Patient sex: F
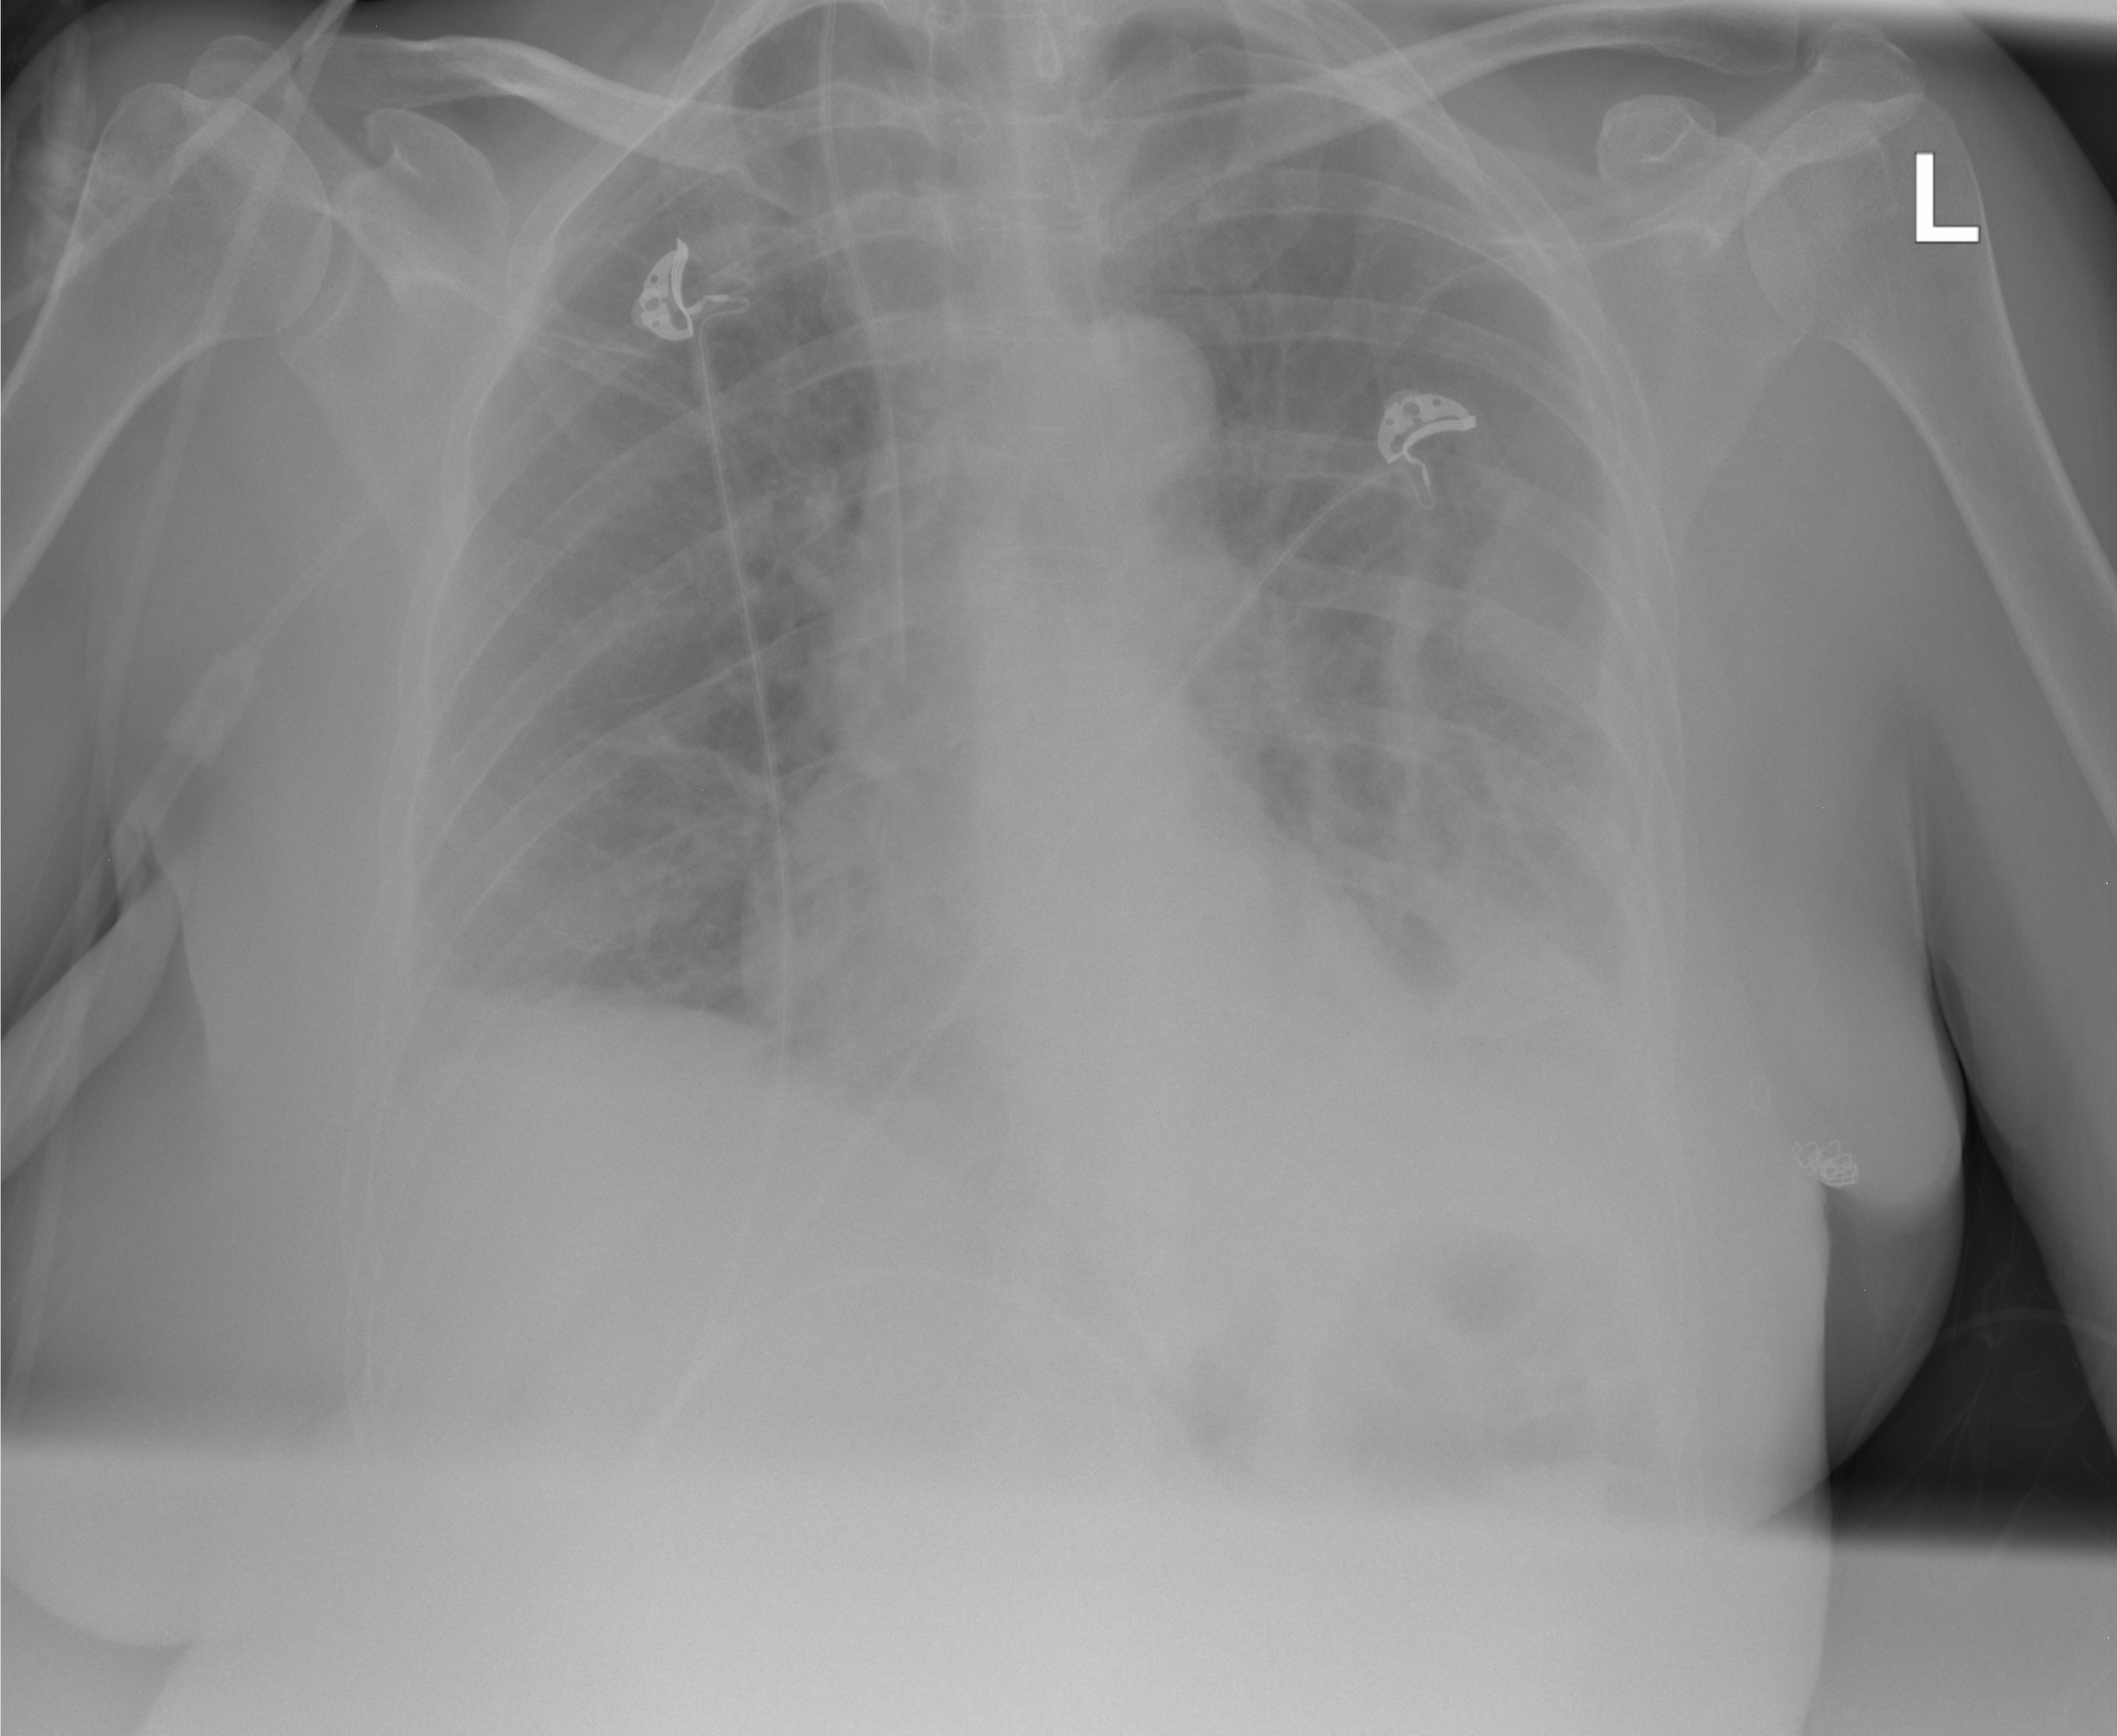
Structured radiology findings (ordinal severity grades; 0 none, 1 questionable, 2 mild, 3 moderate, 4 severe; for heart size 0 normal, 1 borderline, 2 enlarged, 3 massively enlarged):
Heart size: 0
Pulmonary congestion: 2
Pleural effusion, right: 2
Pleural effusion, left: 2
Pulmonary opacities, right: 0
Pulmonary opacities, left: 2
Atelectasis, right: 2
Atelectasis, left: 3